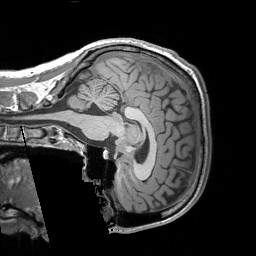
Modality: T1w
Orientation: sagittal
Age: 22
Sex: male
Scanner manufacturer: siemens
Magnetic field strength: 3 T
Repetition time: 1.9 s
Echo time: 0.00252 s